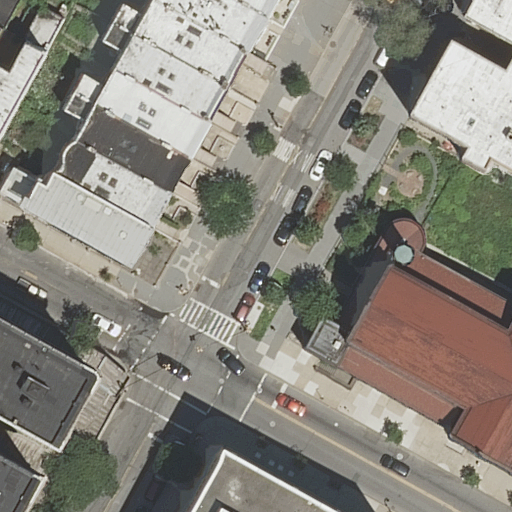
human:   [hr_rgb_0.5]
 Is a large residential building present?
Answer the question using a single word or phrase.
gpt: yes

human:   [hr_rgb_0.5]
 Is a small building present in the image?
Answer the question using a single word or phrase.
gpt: yes

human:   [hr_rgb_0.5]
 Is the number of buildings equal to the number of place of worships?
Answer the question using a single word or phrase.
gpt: no

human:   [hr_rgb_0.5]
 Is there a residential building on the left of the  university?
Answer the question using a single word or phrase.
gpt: no

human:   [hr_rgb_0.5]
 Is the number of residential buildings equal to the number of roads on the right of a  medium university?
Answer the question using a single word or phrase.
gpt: no

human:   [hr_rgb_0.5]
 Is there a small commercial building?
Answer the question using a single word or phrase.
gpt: no

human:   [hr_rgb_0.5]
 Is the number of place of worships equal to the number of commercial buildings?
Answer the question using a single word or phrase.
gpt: no

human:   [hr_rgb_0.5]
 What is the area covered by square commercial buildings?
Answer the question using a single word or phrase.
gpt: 0m2

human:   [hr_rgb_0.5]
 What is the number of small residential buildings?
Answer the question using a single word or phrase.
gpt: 2

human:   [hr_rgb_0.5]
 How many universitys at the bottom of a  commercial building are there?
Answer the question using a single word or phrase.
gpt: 0

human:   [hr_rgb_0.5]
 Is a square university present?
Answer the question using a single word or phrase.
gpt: no

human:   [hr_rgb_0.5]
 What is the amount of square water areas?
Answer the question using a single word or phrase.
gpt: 0

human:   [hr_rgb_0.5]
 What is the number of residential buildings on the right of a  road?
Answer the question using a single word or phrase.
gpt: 3

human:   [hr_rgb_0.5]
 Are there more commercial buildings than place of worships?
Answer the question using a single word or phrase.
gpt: no

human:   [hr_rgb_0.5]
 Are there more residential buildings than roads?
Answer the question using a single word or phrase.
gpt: yes

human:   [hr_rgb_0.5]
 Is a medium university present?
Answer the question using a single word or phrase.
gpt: no

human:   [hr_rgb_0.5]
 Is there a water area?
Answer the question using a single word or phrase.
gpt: no

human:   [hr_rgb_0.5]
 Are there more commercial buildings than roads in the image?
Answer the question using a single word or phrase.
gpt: no

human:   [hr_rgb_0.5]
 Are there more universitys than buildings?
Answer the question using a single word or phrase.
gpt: no

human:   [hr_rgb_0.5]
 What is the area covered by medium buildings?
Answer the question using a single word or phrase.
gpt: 2110m2

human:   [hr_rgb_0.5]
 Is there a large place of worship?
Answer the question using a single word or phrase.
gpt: yes

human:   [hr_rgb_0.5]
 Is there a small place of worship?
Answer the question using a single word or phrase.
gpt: no

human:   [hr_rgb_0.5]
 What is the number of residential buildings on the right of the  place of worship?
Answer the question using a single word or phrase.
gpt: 1

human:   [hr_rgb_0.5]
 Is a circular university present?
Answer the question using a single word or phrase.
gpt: no

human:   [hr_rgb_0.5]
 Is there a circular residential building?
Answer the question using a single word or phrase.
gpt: no

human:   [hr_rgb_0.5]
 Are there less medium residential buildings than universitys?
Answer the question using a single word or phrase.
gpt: no

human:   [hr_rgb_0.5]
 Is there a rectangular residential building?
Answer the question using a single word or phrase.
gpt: yes

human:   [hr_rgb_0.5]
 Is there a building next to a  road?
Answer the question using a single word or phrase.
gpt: yes

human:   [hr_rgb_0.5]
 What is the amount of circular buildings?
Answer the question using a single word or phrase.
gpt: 0

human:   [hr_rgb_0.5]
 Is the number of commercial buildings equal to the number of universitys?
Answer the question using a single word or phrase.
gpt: no

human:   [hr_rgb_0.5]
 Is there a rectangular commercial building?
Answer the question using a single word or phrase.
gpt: no

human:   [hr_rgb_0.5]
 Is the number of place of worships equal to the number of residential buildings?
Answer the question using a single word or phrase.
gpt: no

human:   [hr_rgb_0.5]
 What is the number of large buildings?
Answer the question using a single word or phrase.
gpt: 2

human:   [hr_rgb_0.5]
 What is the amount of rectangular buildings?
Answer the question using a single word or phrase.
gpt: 8

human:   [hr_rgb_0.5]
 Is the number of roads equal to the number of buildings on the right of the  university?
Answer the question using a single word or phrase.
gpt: no

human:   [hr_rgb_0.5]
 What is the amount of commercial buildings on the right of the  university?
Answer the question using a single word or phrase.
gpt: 0